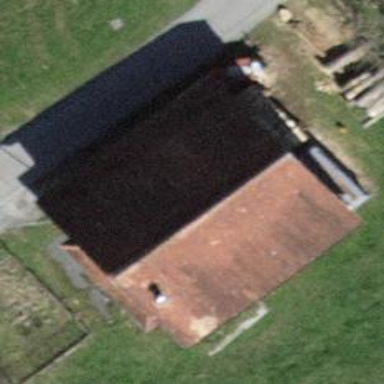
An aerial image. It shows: Stable.